Question: Here is my jQuery code...
'''
success: function(result) {
var res = result.user_id;
if(res > 0){
$('#danger_container_email').attr('class', 'alert alert-danger');
$('#message_email').html('This email address is already existing!');
$('#register').attr('disabled','disabled');
$('#register').removeAttr('name');
$('#message').css('color', 'red');
$('#success_email').attr('class','form-group has-error has-feedback');
$('#email_glyp').attr('class', 'glyphicon glyphicon-remove form-control-feedback');
}
'''
and here's my html code:
'''
<div id = "danger_container_email" class="col-md-12">
<center><span id = "message_email" style = "color:red;"></span></center>
</div>
'''
what I want there is when the error message shows I want the browser to focus on that part. I think it is possible but I'm not really good in jQuery.
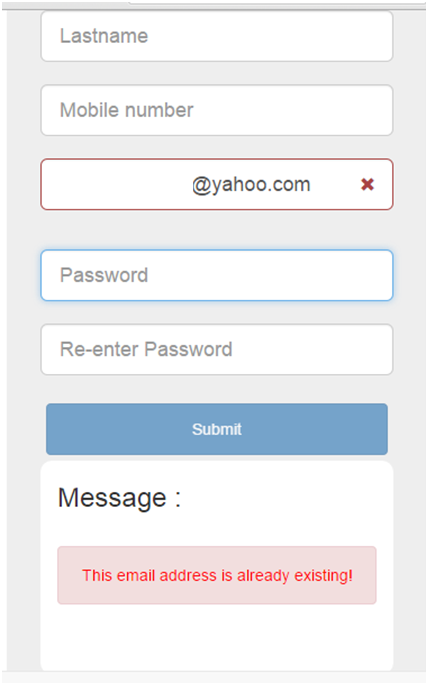
Answer: For focus you can try this
'''
$('#message_email').focus();
'''
To scroll to the div try this
'''
window.scrollTo(0 , $('#message_email').position().top);
'''
For detail refer this url <URL>